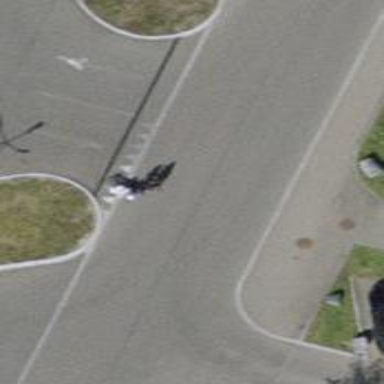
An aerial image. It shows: Asphalt service road with sidewalk on the left.